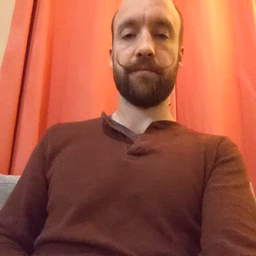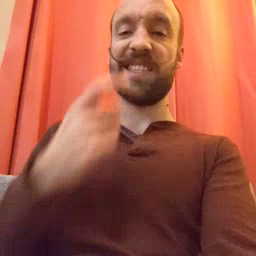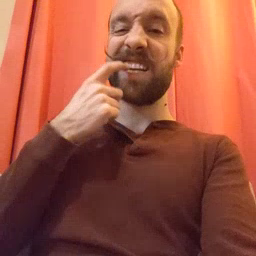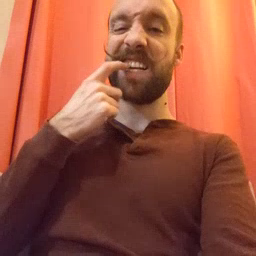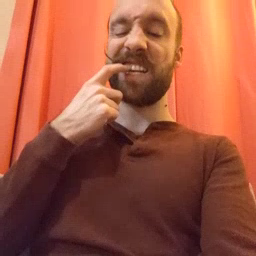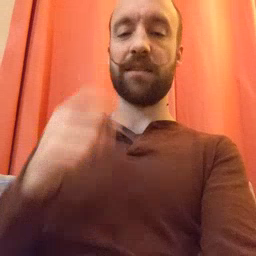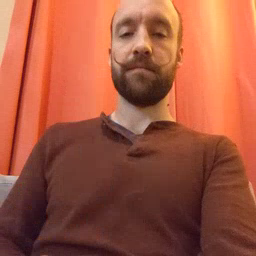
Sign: tooth